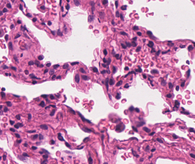
Tumor epithelial tissue: no
Tumor-associated stroma tissue: no
Normal tissue: yes